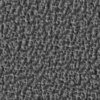
Label: not_dusty